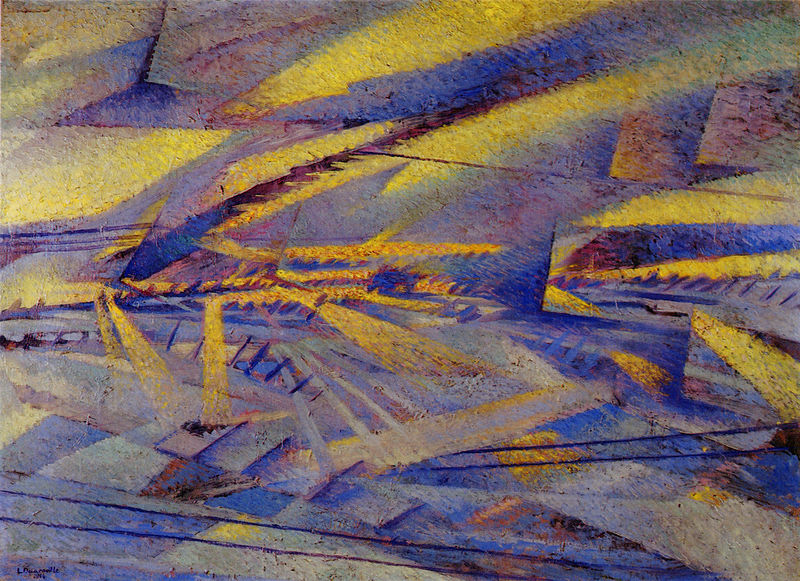
Titel: In treno attraverso la pianura padana
Künstler: Leonardo Dudreville
Standort: New York (New York)
Institution: Collection N. Richard Miller
Schlagwörter: blau, gewitter, gelb, rot, abstrakt, violett, linien, striche, blitze, zacken, schienen, geraden, komplementärfarben